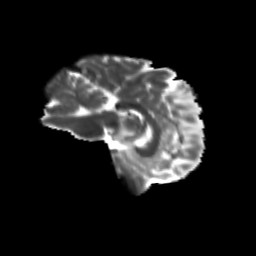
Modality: T2w
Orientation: sagittal
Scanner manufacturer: siemens
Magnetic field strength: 3 T
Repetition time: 9.2 s
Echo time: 0.084 s